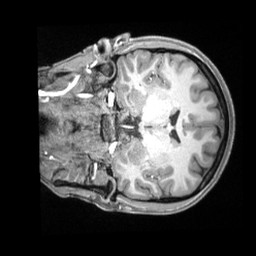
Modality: T1w
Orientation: coronal
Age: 28
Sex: female
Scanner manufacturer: siemens
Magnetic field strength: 3 T
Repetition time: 2.4 s
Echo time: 0.00226 s